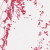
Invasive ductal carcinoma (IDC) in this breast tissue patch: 0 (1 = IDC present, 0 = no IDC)